Aerial crown-view tile of a tropical tree (Barro Colorado Island, Panama), acquired 20250414:
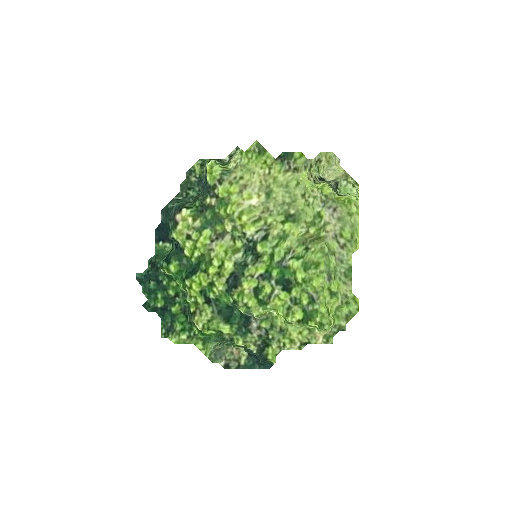
Species: Anacardium excelsum
GBIF accepted scientific name: Anacardium excelsum
Crown area: 55.601 m²